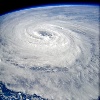
Label: cloud